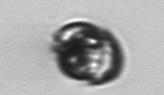
Label: Proterythropsis